Interaction volume radius: 5 \u00c5
Interaction volume height: 10 \u00c5
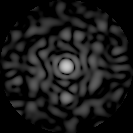
Disorder parameter: 0.79